Interaction volume radius: 10 \u00c5
Interaction volume height: 20 \u00c5
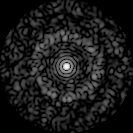
Disorder parameter: 0.8435